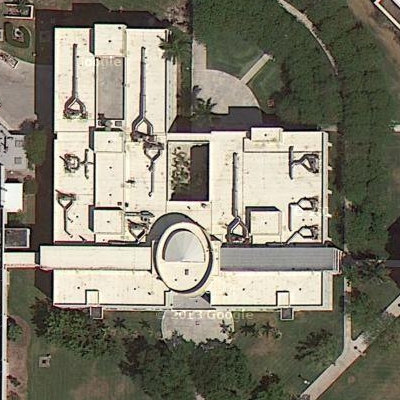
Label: Industry